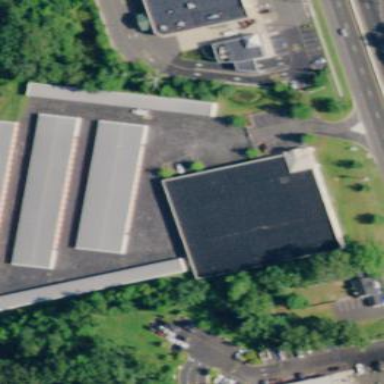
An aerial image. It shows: Commercial area with storage rental shop.